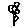
Label: flower